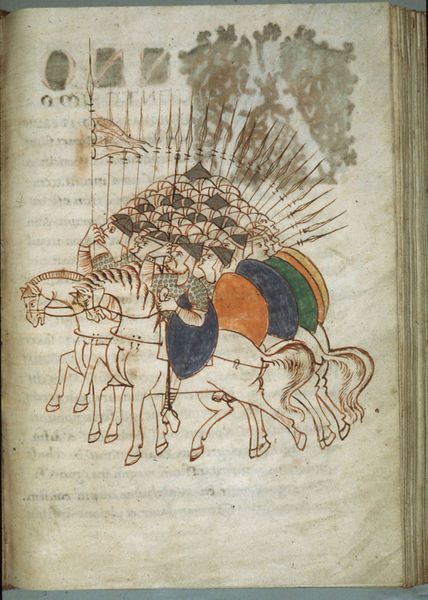
Titel: Makkabäer-Handschrift
Standort: Herkunftsort: Reichenau, Kloster St. Gallen (EU - D - BW)
Institution: Leiden, Universitätsbibliothek
Schlagwörter: angriff, blau, mann, bunt, orange, tier, pferd, pferde, reiter, reiten, steigbügel, zaumzeug, fahnen, fahne, flagge, grafik, graphik, krieg, lanze, soldaten, schild, buch, asien, bewaffnet, soldat, waffe, helm, ritter, armee, heer, rüstung, wimpel, buchseite, mittelalter, krieger, lanzen, speer, speere, staffel, miniatur, mittelalterlich, schilde, buchmalerei, kettenhemd, k